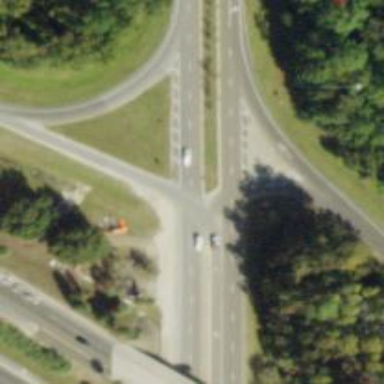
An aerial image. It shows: Motorway link road with diamond junction.